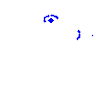
Particle: proton